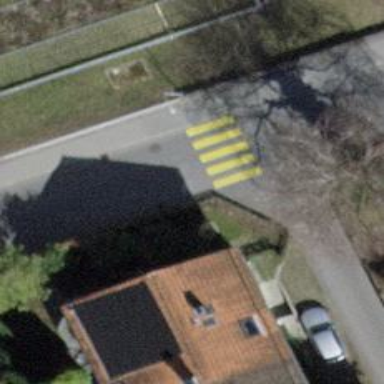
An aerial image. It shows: Marked zebra crossing on the road.